Question: I use below codes in order to adding borders to 'UIView' and also border to an 'UITableView'.
for 'UIView':
'''
RectangleF _frame = new RectangleF (0, 0, this.Frame.Width , 56);
DescriptionView = new UIView (_frame);
DescriptionView.BackgroundColor = UIColor.White ;
DescriptionView.Layer.BorderColor = new CGColor (0, 0, 0, 1.0f);
DescriptionView.Layer.BorderWidth = 0.5f;
'''
For 'UITable':
'''
RectangleF _frame = new RectangleF (0, DescriptionView.Frame.Height + 10,
this.Frame.Width , this.Frame.Height - (DescriptionView.Frame.Height + 10));
InstructionTable = new UITableView (_frame);
InstructionTable.Layer.BorderColor = new CGColor (0, 0, 0, 1.0f);
InstructionTable.Layer.BorderWidth = 0.5f;
'''
for iPhone 3.5 inch and iPhone 4inch it works fine but for iPad the border is not showing on right of the view and also on top and right of the table. See below screen shot:

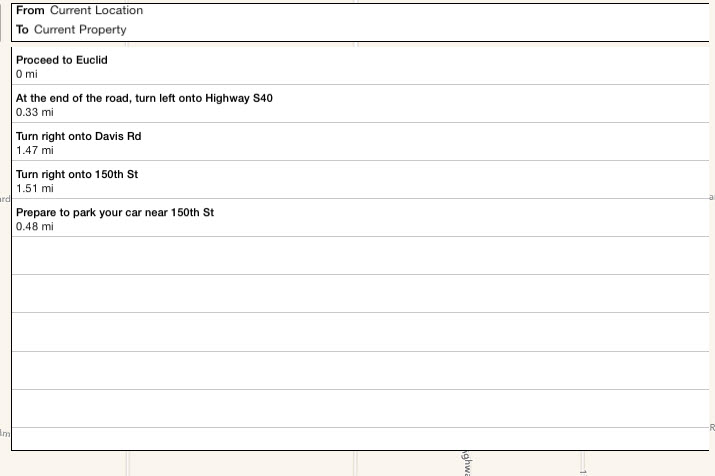
Answer: Instead of:
'''
DescriptionView.Layer.BorderWidth = 0.5f;
'''
I used grater width:
'''
DescriptionView.Layer.BorderWidth = 1f;
'''
and it fixed my problem